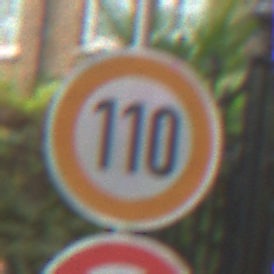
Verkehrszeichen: Geschwindigkeit110
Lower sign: UeberholverbotKraftfahrzeuge
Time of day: MorningAfternoon
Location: Outdoor (Urban)
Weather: Overcast
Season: NotSpecified
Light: Natural